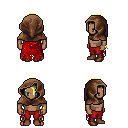
a pixel art fantasy rpg character, male body template, human, dark skin, red tattered cape, red pants, gold bangs hairstyle, cloth hood, bracelets, brown shoes, four views (front, back, left, right), 2x2 character sprite sheet, small pixel art, hard edges, no anti-aliasing